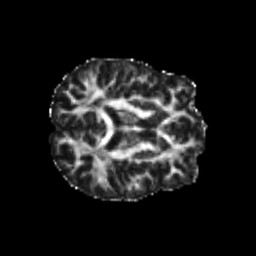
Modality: FA
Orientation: axial
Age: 24
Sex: male
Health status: healthy
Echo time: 0.074 s